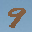
Label: 9